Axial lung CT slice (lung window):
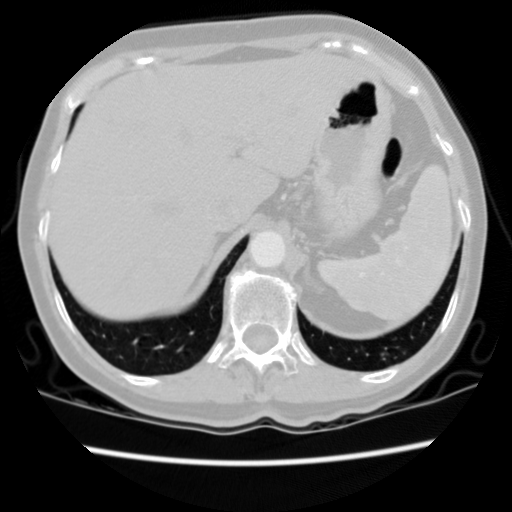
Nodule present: no